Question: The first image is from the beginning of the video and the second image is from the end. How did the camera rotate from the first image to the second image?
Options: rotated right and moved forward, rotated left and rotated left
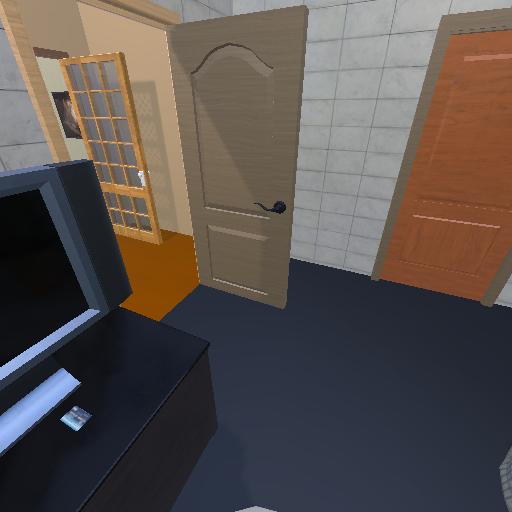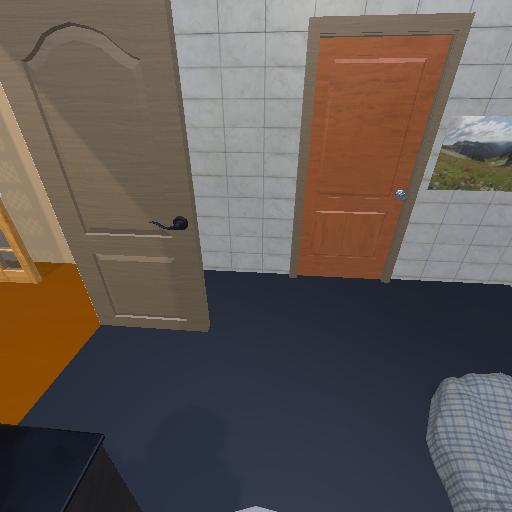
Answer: rotated right and moved forward